Field crop: tomato
Growth stage: 1
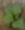
Species: solanum